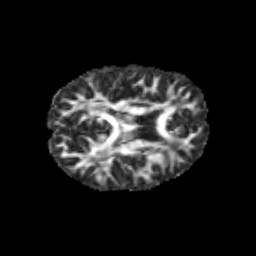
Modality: FA
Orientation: axial
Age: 12
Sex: male
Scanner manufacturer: siemens
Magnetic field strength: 3 T
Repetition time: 3.8 s
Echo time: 0.07 s